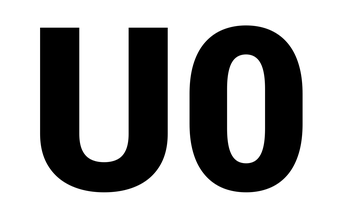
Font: Roboto_Black